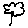
Label: tree